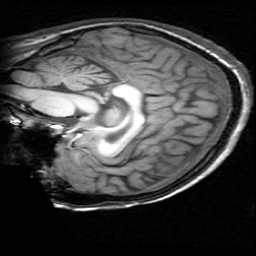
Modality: T1w
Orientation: sagittal
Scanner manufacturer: ge
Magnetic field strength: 3 T
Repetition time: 0.00904 s
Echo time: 0.00184 s